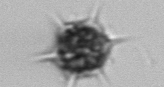
Label: Dictyocha